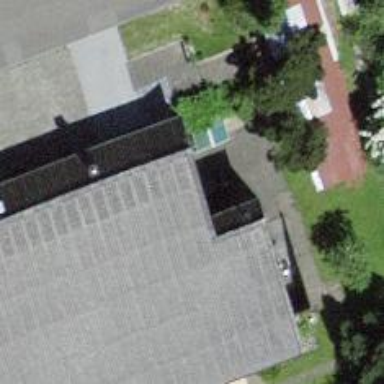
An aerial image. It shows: Terrace building.